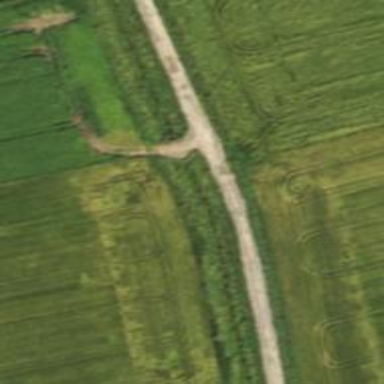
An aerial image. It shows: Track with grade 3 surface.